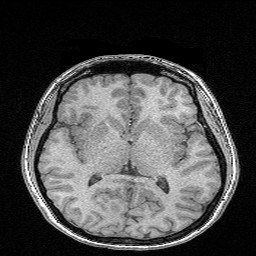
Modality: FLASH
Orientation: coronal
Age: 24
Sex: female